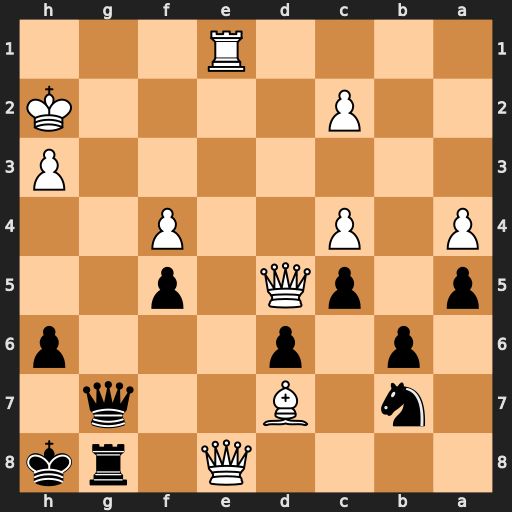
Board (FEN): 4Q1rk/1n1B2q1/1p1p3p/p1pQ1p2/P1P2P2/7P/2P4K/4R3
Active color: b
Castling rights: -
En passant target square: -
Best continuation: Qg3+ Kh1 Qxh3#